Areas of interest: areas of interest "Temple"
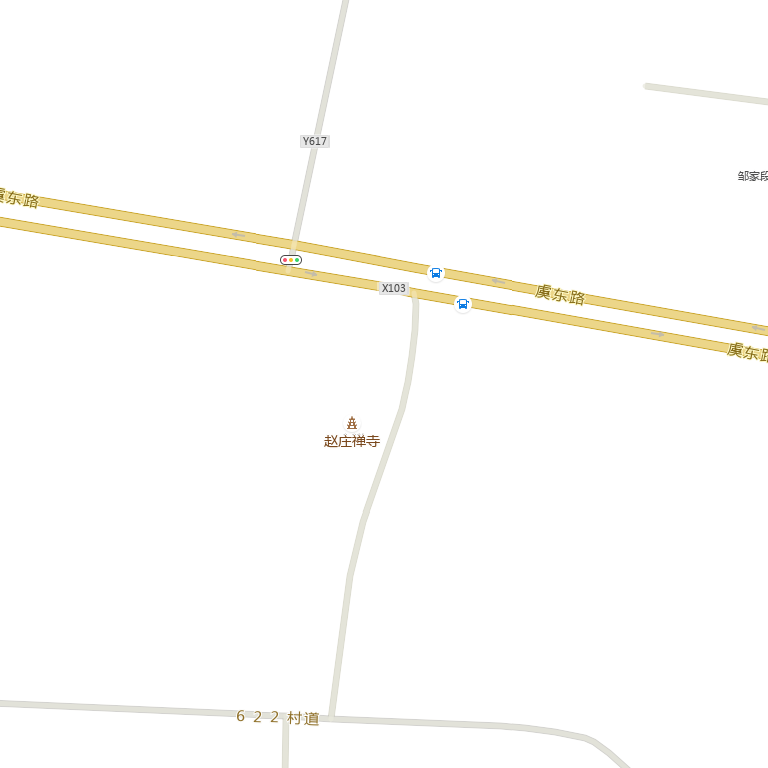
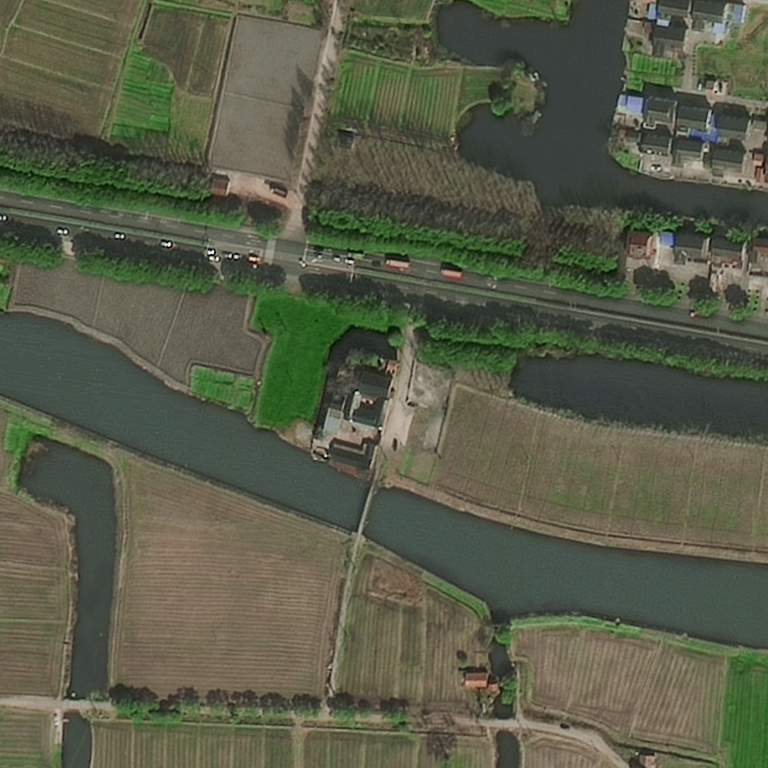